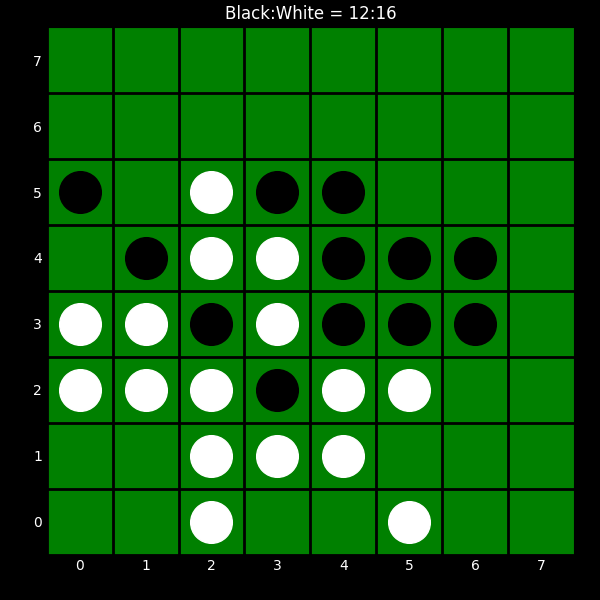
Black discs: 12
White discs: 16